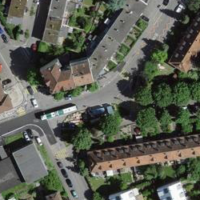
EUNIS habitat code: 55
Species observed at this site:
Euplagia quadripunctaria